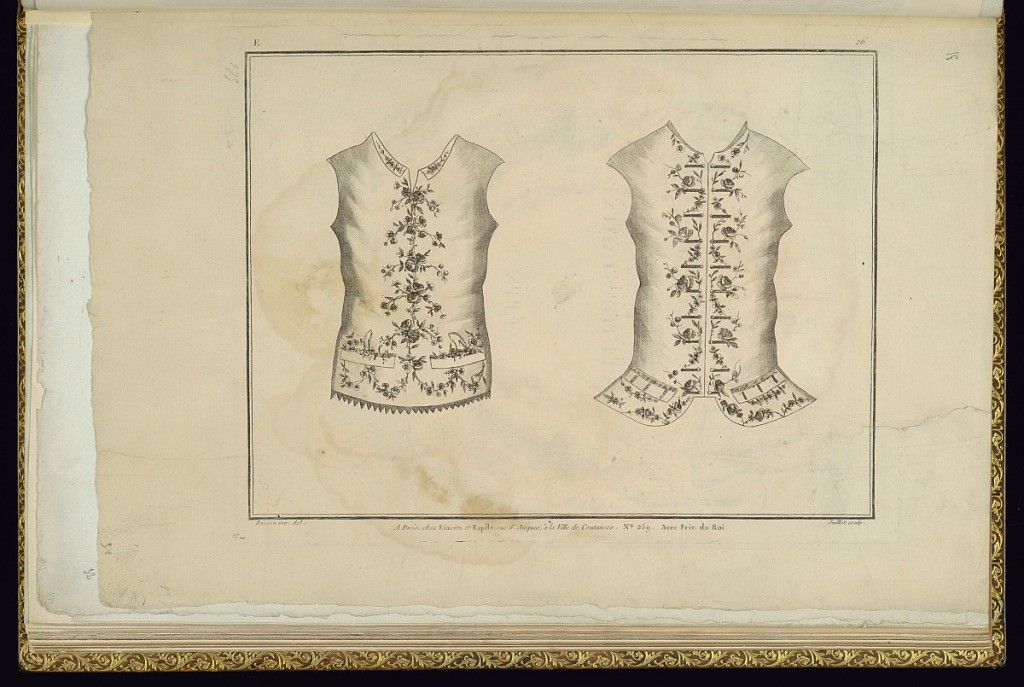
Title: Two Waistcoat Designs
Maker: Pierre Ranson, French, 1736–1786
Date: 1794–1804
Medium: Etching and engraving on paper
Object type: Print
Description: Designs for two embroidered men's waistcoats decorated with floral (flowers) motifs. The design to the right has front skirts and both have pockets. The plate is titled, numbered, and signed.